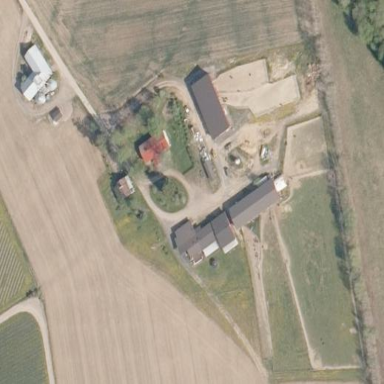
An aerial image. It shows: Farmyard area.